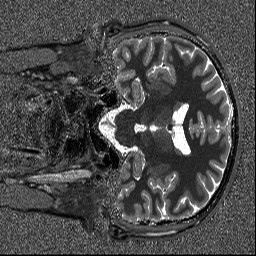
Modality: T1map
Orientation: coronal
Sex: male